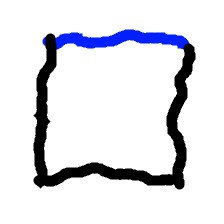
Shape: square